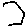
Label: hexagon